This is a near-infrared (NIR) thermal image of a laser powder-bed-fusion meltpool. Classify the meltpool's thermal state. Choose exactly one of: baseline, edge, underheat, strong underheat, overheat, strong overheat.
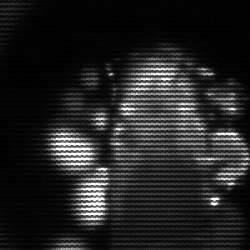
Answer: strong underheat